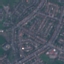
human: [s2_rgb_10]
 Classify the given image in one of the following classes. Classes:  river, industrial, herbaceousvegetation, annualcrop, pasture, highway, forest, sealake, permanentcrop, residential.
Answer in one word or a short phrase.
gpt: Residential